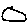
Label: circle